Question: ## The Issue...
Once again I am searching for a cool CSS trick to help me to achieve an effect whilst preventing the use of untidy HTML...
The following image shows what I am trying to achieve,

## A Starting Point
As a starting point I have created the above using what I would call 'untidy HTML' to add these dividers to the list.
Here is my jsFiddle: <URL>
'<li class="divider><!-- Divider --></li>'
## My Question
So, if the above has not explained well enough, I would like to apply a border to a block element, but only show the border for a specific width of the whole element.
Obviously this cannot be achieved using just 'border:XXX', it is likely to need some ':before' and ':after' selectors...
## Possible Solutions...
I have had two thoughts of how this could be achieved, one is not too practical, and the other I am not too sure how to implement (these are just ideas):
1. Set the width of the list element and give it overflow:visible, all elements within have position:absolute and then just apply margins to bring the elements out of the list box... (not a good fix, prefer my original)
2. The other solution, which I am not too sure how to implement, may be the way to go. By apply two :before elements with position:absolute you could overlay the edges of each border (I think)
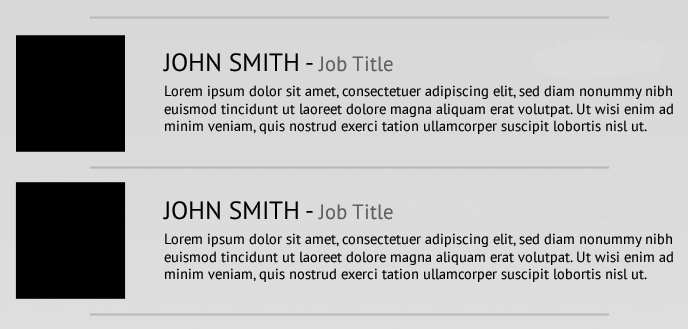
Answer: I recreated your divider using ':before'/':after' pseudo-elements:
<URL>
'''
#staff_list li:first-child:before, #staff_list li:after {
content: '';
display: block;
margin: auto;
position: relative;
bottom: -26px;
width: 500px;
height: 2px;
background: #b9b7b6;
}
#staff_list li:first-child:before {
top: -14px;
bottom: auto;
}
'''
The numbers need tweaking, and you need to test it when you have more text, but it's probably close enough. I made other changes to help this solution work, compare your original demo to mine.